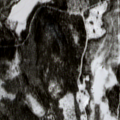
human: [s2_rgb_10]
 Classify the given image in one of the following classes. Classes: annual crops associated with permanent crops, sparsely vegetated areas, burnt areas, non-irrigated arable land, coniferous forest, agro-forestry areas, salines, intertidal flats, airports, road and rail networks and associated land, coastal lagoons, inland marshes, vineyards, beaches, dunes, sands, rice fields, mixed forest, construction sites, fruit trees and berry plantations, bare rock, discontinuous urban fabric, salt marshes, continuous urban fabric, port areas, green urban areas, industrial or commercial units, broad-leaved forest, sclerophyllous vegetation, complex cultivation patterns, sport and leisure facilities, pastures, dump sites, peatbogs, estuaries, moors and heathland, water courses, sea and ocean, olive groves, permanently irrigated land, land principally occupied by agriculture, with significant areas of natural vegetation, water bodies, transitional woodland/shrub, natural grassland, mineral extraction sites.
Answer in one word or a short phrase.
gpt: coniferous forest, transitional woodland/shrub